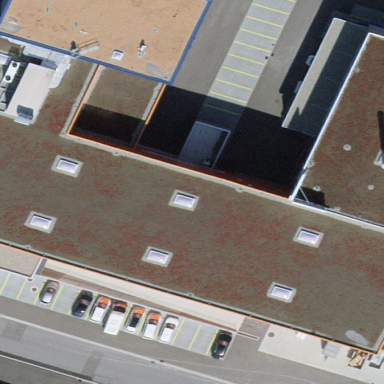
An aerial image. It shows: Retail building.